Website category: university
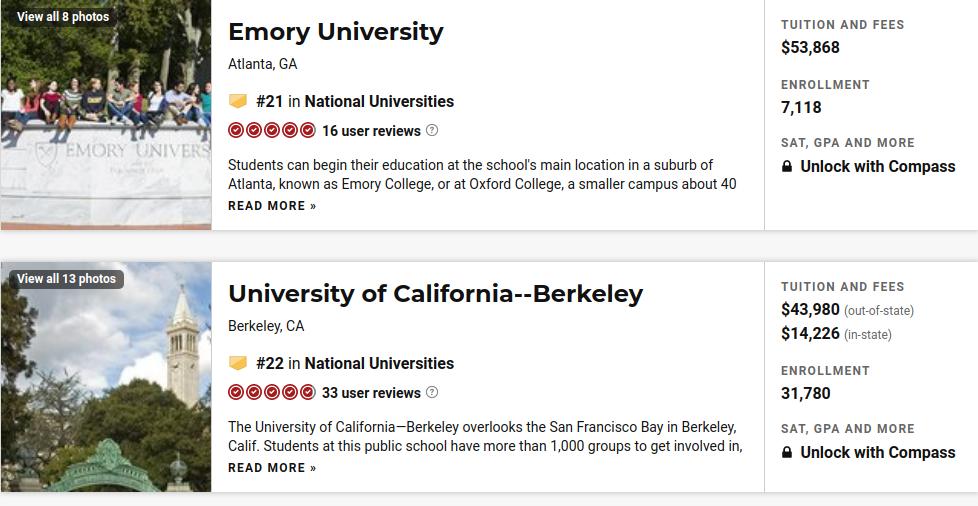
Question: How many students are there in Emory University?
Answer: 7,118

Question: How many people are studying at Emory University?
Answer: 7,118

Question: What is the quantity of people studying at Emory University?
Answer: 7,118

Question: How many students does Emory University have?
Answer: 7,118

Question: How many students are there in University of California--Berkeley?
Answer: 31,780

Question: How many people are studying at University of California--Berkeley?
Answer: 31,780

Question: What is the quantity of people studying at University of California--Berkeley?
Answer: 31,780

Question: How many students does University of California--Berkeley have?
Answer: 31,780

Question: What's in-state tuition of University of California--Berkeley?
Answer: $14,226

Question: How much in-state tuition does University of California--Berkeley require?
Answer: $14,226

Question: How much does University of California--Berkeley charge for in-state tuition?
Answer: $14,226

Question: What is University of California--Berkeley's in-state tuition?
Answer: $14,226

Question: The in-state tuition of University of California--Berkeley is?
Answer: $14,226

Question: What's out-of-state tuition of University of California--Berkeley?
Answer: $43,980

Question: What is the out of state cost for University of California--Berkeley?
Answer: $43,980

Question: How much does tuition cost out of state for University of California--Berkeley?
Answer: $43,980

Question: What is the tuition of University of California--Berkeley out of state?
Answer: $43,980

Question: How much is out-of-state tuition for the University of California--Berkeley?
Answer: $43,980

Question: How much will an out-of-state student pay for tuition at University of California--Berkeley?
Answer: $43,980

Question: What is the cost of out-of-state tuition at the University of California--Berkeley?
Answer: $43,980

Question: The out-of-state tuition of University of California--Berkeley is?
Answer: $43,980

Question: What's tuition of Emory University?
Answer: $53,868

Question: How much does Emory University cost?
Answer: $53,868

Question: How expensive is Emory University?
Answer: $53,868

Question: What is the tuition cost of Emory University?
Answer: $53,868

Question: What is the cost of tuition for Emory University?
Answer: $53,868

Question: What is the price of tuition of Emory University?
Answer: $53,868

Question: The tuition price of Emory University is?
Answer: $53,868

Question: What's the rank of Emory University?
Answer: #21

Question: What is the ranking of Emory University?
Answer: #21

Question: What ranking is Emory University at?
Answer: #21

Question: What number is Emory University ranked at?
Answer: #21

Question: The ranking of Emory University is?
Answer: #21

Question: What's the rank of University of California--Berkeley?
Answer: #22

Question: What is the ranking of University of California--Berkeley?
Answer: #22

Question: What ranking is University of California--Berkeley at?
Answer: #22

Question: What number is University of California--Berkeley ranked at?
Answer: #22

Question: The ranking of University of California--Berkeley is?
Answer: #22

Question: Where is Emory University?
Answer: Atlanta, GA

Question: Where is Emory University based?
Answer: Atlanta, GA

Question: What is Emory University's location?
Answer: Atlanta, GA

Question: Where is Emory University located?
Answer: Atlanta, GA

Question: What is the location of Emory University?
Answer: Atlanta, GA

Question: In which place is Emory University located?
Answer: Atlanta, GA

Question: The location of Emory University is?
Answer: Atlanta, GA

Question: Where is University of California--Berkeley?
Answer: Berkeley, CA

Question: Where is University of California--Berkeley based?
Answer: Berkeley, CA

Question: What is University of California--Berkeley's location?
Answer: Berkeley, CA

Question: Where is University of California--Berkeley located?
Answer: Berkeley, CA

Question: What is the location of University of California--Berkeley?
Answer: Berkeley, CA

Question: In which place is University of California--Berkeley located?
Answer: Berkeley, CA

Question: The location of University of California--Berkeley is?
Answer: Berkeley, CA

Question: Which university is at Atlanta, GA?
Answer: Emory University

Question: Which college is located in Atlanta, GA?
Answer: Emory University

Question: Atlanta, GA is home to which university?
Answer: Emory University

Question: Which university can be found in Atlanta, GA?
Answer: Emory University

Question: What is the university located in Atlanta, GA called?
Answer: Emory University

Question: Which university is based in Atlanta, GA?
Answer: Emory University

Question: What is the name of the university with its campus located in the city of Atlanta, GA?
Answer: Emory University

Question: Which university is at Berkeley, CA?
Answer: University of California--Berkeley

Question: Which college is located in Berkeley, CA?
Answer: University of California--Berkeley

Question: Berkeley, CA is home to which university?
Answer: University of California--Berkeley

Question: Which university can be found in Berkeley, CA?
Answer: University of California--Berkeley

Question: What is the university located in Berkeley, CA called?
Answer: University of California--Berkeley